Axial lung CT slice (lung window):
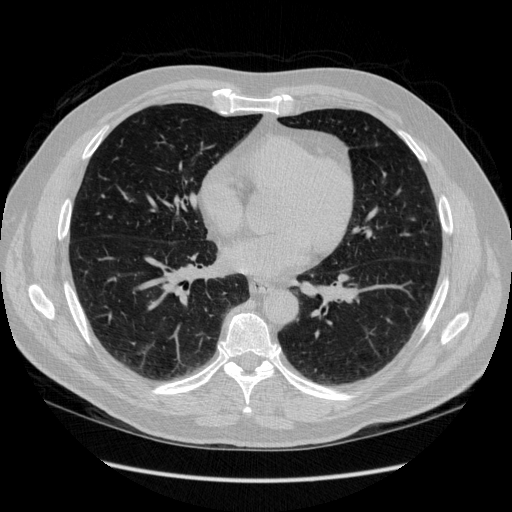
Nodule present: no